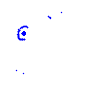
Particle: pion